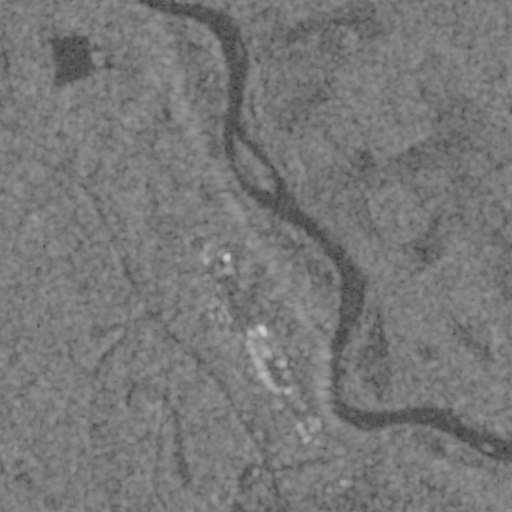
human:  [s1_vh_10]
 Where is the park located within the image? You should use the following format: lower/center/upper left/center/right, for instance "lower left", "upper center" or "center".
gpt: The park is located in the lower center of the image.
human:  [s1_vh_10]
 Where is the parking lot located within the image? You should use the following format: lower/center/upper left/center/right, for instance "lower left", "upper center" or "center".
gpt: The parking lot is located in the lower center of the image.
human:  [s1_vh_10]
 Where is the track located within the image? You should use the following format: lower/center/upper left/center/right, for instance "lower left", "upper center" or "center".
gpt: The track is located in the lower center of the image.
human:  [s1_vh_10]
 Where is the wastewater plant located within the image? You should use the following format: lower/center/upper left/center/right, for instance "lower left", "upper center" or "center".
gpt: The wastewater plant is located in the lower right of the image.
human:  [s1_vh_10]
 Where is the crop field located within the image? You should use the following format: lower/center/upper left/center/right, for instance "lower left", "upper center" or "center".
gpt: There is no crop field in the image.

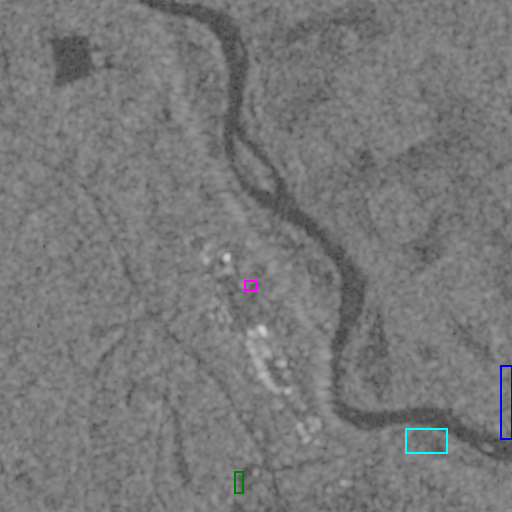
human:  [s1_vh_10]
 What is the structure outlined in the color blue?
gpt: The structure outlined in blue is a crop field.
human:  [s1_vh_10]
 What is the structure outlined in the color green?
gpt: The structure outlined in green is a park.
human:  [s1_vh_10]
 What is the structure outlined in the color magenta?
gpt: The structure outlined in magenta is a parking lot.
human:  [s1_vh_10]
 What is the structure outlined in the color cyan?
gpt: The structure outlined in cyan is a wastewater plant.
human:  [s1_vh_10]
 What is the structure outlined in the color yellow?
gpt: There is no yellow outline.